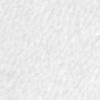
Label: no_change